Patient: sex M, age 60
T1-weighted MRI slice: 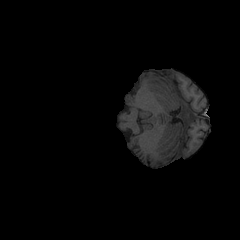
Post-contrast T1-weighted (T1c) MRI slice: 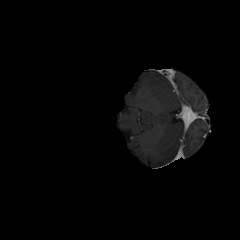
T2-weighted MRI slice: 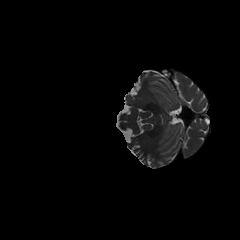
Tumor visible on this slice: no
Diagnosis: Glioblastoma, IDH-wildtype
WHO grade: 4